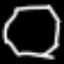
Label: octagon